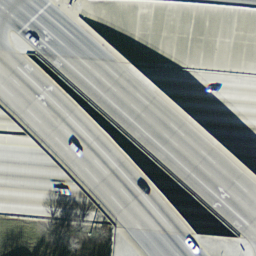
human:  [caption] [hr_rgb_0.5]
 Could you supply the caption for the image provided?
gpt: An overpass with a road go across another roads diagonally with some plants beside the roads .

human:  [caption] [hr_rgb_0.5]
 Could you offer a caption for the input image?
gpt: An overpass with a road go across another roads diagonally .

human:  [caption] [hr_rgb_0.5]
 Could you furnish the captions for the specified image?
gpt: A road go across another roads diagonally with some cars on the roads .

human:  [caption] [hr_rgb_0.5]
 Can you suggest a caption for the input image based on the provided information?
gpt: An overpass with a road go across another roads diagonally with some cars on the roads .

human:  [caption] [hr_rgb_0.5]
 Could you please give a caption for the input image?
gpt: A road go across another roads with some cars on the roads .